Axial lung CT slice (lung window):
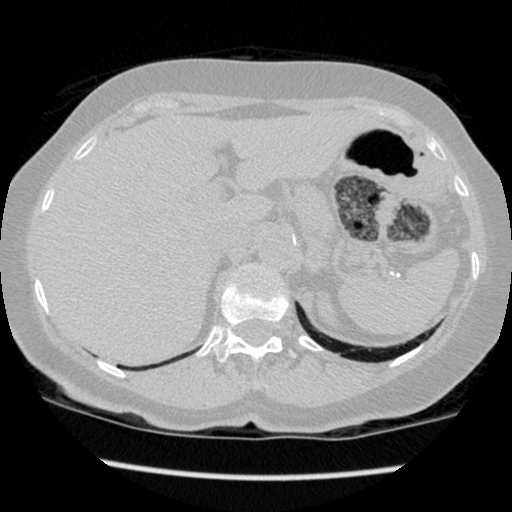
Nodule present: no